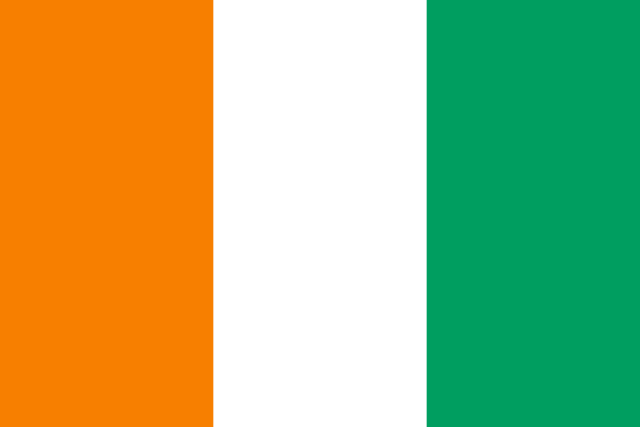
Country: Côte d'Ivoire
Country code: ci